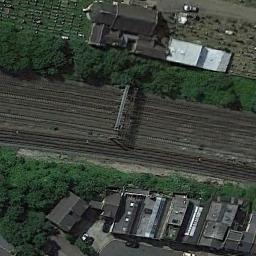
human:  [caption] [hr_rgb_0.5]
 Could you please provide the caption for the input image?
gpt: The railway is next to some trees and houses .

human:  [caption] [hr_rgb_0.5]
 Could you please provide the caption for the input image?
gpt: These railways are flanked by some trees and buildings .

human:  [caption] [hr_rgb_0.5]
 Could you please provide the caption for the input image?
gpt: There are many buildings of different shapes beside the railway .

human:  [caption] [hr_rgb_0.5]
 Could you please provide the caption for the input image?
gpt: There are several rows of buildings on one side of the railway .

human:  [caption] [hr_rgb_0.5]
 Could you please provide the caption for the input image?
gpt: There are many green bushes and some buildings beside the railway .